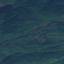
Label: Forest